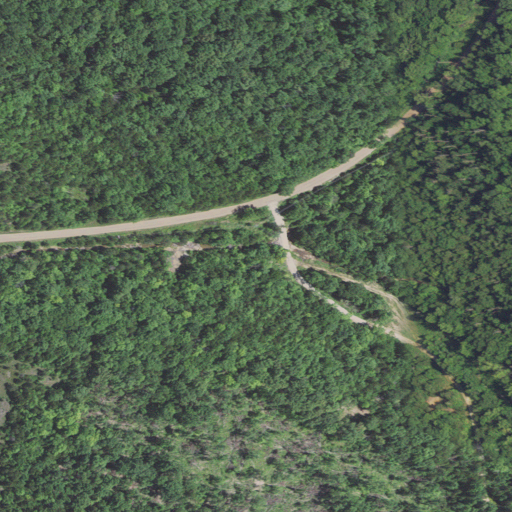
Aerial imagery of valley in Missouri named Yellow Rock Hollow containing deciduous forest, mixed forest, low intensity development, and open development